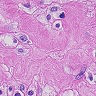
Metastatic tissue present: yes